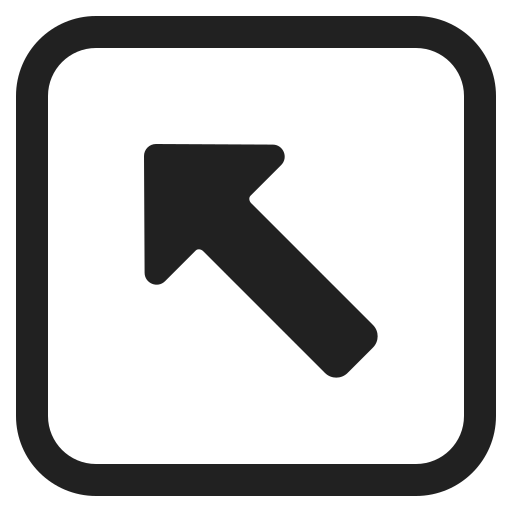
up left arrow high contrast